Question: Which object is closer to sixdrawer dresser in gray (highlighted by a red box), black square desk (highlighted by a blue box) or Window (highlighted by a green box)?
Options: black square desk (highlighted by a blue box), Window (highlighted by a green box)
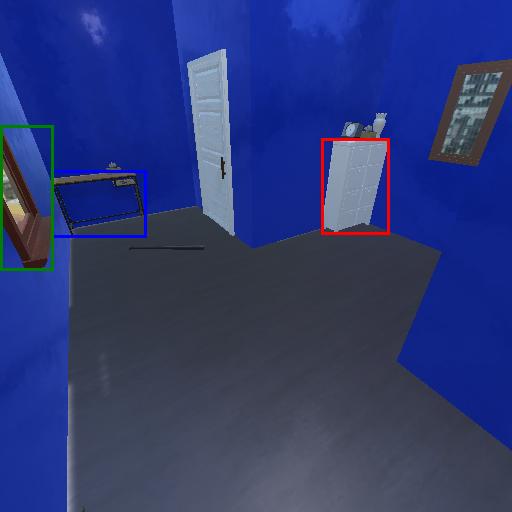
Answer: black square desk (highlighted by a blue box)